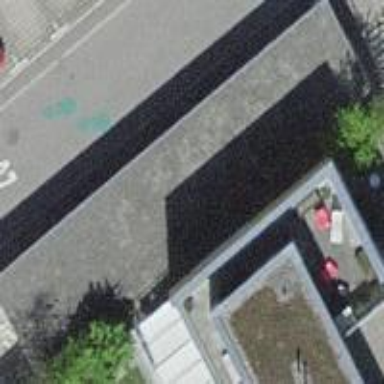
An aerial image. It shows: View of roof of building.